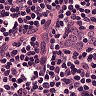
Metastatic tissue present: no